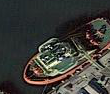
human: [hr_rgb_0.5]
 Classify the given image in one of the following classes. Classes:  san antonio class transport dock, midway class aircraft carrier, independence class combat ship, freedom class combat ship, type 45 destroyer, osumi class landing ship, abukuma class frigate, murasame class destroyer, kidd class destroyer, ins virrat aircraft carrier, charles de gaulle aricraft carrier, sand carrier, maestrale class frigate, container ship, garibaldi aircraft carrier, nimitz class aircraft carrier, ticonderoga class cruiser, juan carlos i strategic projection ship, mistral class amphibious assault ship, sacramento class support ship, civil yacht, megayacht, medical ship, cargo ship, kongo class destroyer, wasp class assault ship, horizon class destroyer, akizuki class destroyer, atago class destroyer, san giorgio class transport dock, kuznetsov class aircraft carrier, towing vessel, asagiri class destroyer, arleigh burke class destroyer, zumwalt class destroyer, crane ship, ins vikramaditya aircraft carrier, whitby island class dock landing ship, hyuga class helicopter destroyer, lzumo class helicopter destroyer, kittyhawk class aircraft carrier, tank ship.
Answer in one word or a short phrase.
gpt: Towing vessel